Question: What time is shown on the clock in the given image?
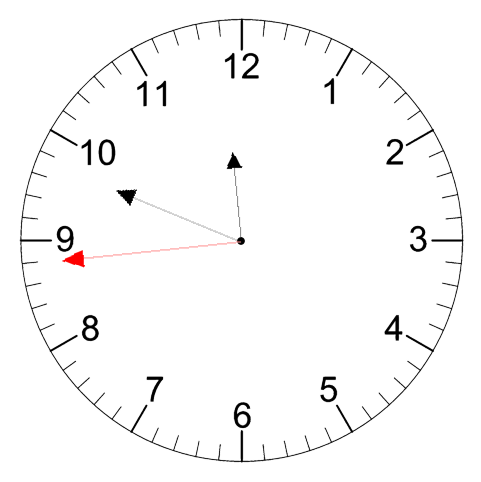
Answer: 11:48:44